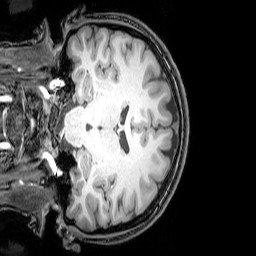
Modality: T1w
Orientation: coronal
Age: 26
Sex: female
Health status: healthy
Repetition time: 0.081 s
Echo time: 0.037 s